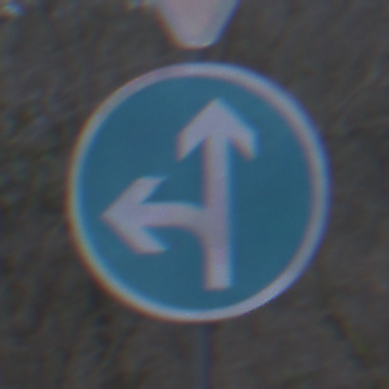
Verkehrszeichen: VorgeschriebeneFahrtrichtungGeradeausOderLinks
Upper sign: VorfahrtGewaehren
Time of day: MorningAfternoon
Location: Outdoor (Nature)
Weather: Overcast
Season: Winter
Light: Natural